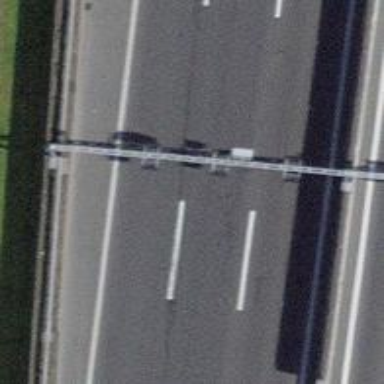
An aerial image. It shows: Gantry structure.